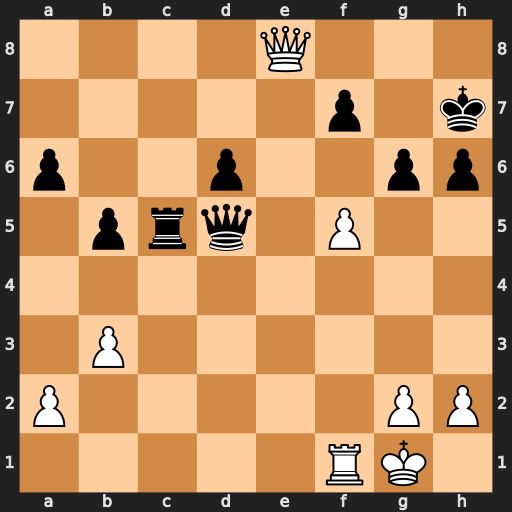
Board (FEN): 4Q3/5p1k/p2p2pp/1prq1P2/8/1P6/P5PP/5RK1
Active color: w
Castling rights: -
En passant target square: -
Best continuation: fxg6+ Kxg6 Qg8+ Kh5 h3 Qd4+ Kh1